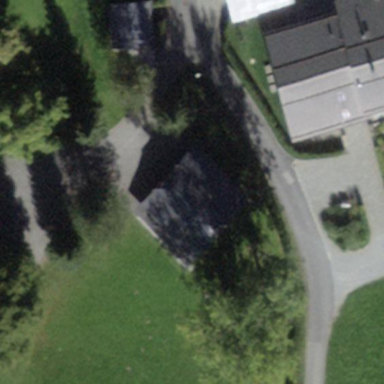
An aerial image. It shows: Garage.